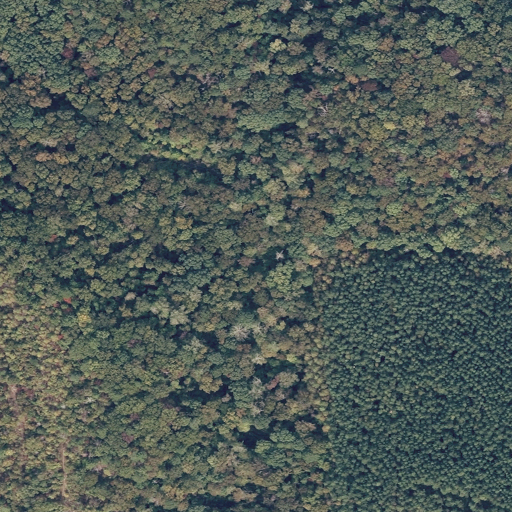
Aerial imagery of gap in Alabama named Looney Gap containing deciduous forest and evergreen forest